Question: I have an EditText using the image below as the background image.

The EditText is numeric only, and is limited to 6 digits long. On some devices, the digits line up perfectly in each slot, however I can not find a way to make it consistent across devices. On larger screen and high density devices, the digits do not line up, and end of being in the middle of a divider. The layout that contains the EditText is using a Weight attribute to allow it to scale correctly across devices. Can anyone suggest a method I can use to make the digits always line up in the slots of the background image - regardless of the screen size/density?
Any suggestions/examples would be GREATLY appreciated!!!
Thank you!
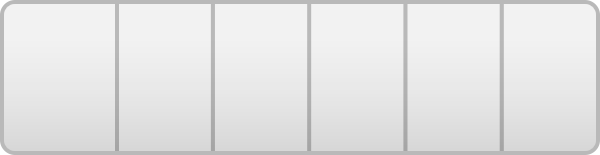
Answer: Use 6 different EditText views with each view containing only one digit. When user input some value in first view just change the focus to the second one to make typing the values easy.
You can also handle backspace button to taking focus back to views before.
You could use <URL> for listen inputing events on each EditText